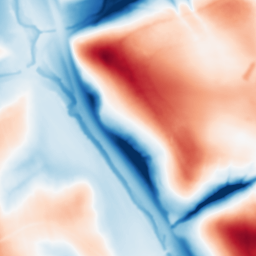
Category: multiscale
Decomposition family: dog_multiscale
Decomposition parameters: sigma_ratio: 2
n_scales: 5
base_sigma: 1
Upsampling method: quadratic
Upsampling parameters: scale: 4
Upsampling scale: 4